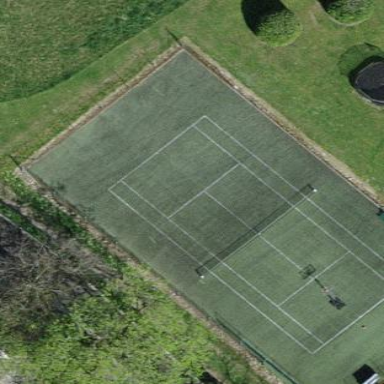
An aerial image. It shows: Tennis court on the leisure land pitch.